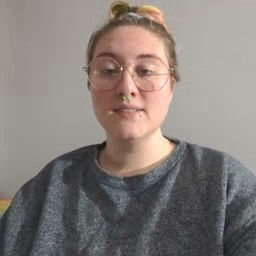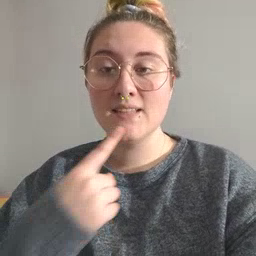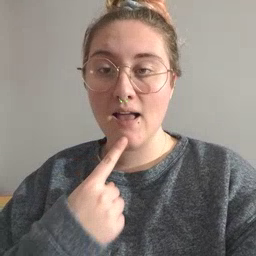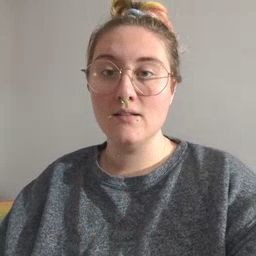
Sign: say